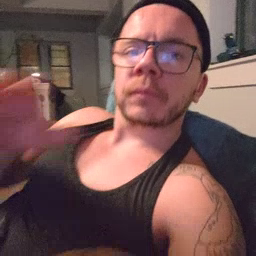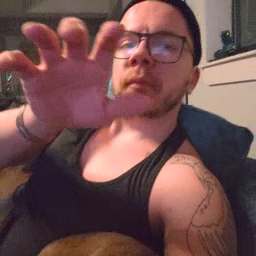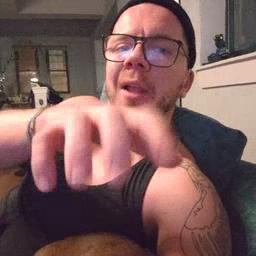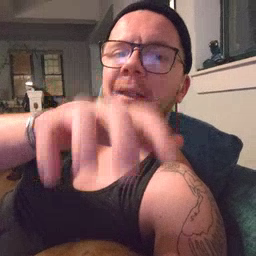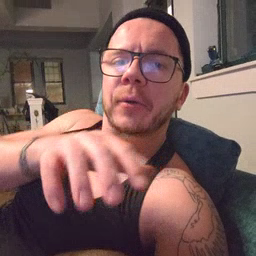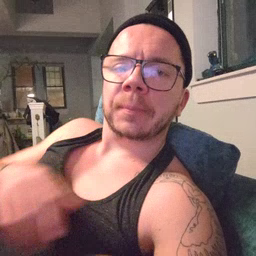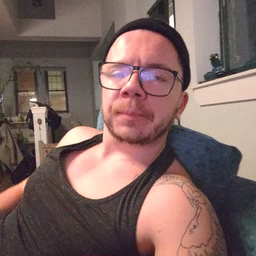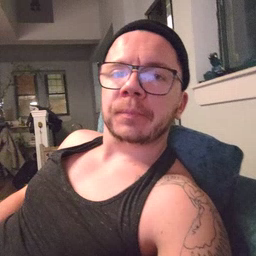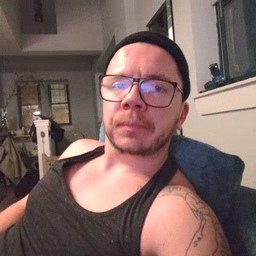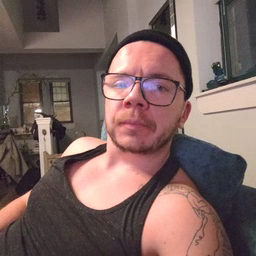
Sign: alligator